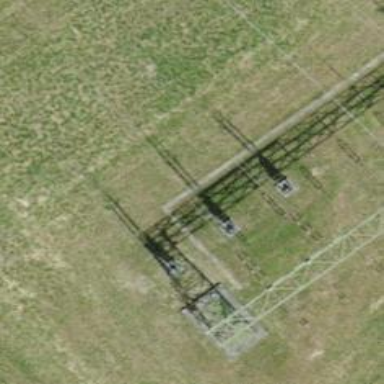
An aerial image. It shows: Insulator used in power systems.